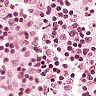
Metastatic tissue present: no